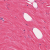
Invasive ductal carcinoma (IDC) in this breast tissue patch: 0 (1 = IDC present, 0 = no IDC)